Brain MRI, t1w sequence, axial 2D slice.
Patient: age 23, sex F, weight 90 kg, height 1.9 m
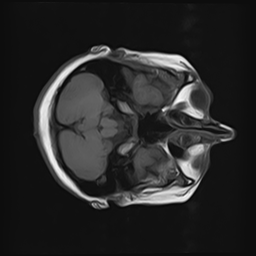